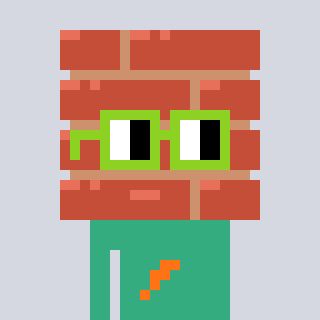
a pixel art character with square light green glasses, a wall-shaped head and a teal-colored body on a cool background